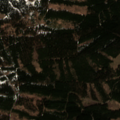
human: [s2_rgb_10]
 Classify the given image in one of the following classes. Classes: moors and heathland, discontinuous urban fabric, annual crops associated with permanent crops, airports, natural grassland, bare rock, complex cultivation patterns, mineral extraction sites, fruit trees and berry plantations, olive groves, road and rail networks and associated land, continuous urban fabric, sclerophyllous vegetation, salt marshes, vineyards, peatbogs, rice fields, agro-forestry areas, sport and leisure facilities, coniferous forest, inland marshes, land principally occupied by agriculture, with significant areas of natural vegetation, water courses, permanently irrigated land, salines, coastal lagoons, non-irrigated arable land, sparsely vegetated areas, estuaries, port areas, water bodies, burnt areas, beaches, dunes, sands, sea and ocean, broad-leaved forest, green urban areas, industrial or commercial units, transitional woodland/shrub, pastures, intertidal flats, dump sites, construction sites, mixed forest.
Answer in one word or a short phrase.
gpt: coniferous forest, mixed forest, natural grassland, transitional woodland/shrub